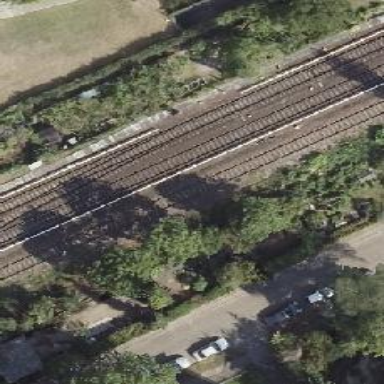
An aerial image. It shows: Railway switch with the turnout on the left side.